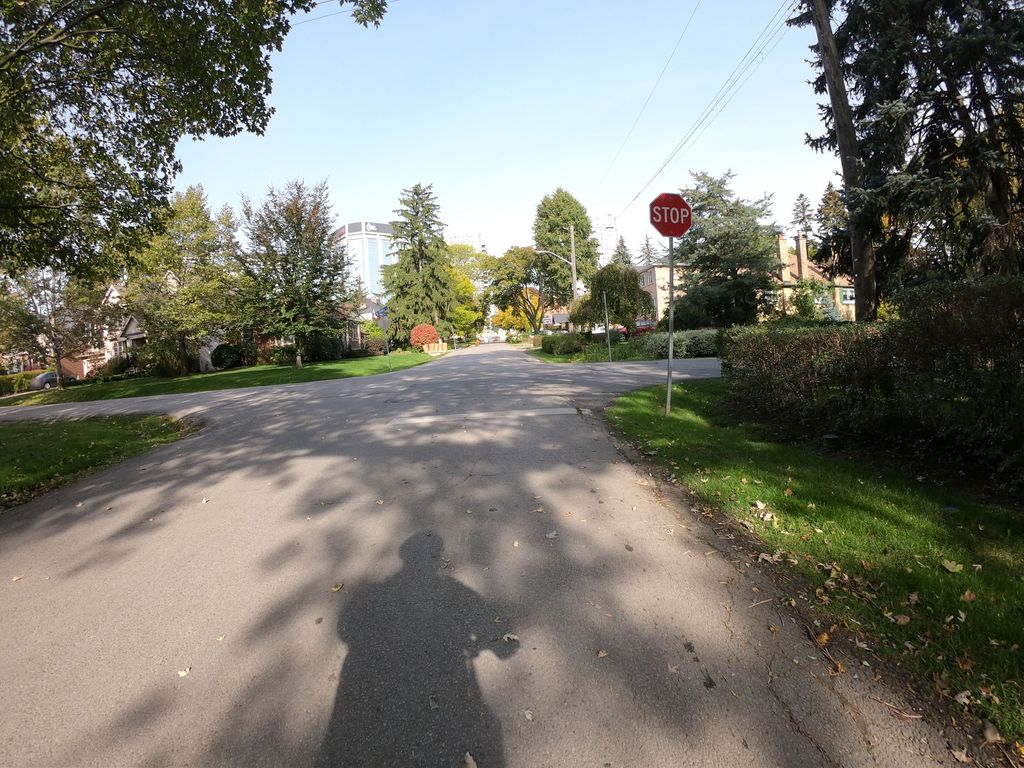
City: toronto